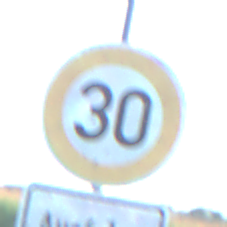
Verkehrszeichen: Geschwindigkeit30
Zusatzzeichen unten: HinweiseAufGefahrenDurchVerbaleAngabe5
Umgebung: Outdoor, RoadRail
Tageszeit: MorningAfternoon
Wetter: Clear
Licht: Natural
Jahreszeit: NotSpecified
Kontrast: HighContrast